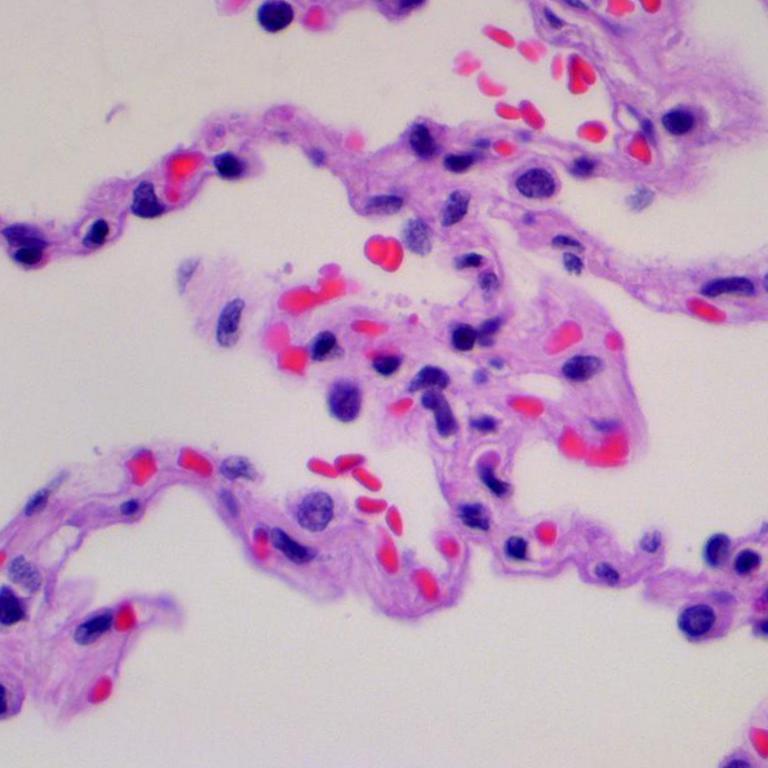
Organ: lung
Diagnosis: benign